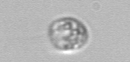
Label: Amoeba